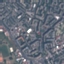
Land use / land cover: Residential